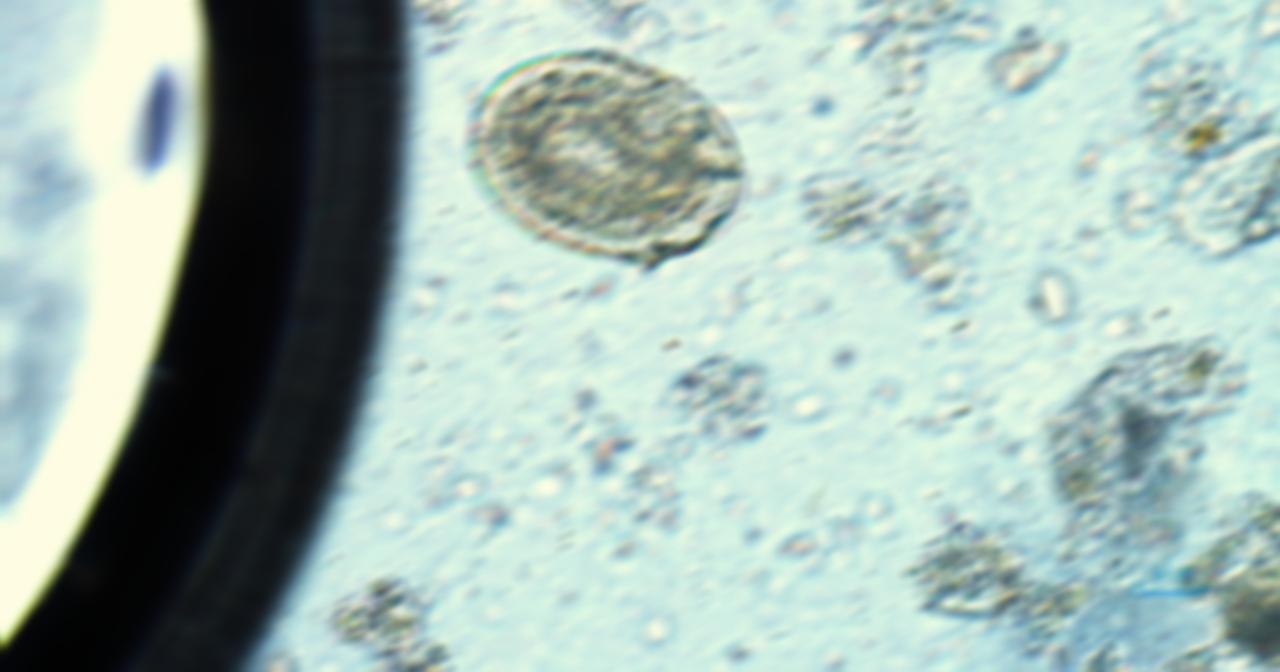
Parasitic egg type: Ascaris lumbricoides